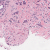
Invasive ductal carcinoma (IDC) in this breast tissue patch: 1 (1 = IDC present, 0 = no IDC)